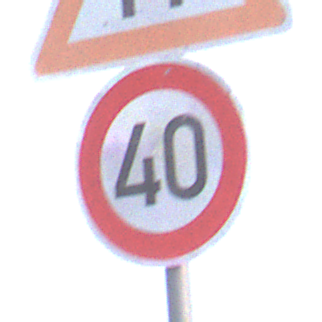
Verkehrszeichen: Geschwindigkeit40
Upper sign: VerengteFahrbahn
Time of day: SunriseSunset
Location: Outdoor (Nature)
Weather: Overcast
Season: NotSpecified
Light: Natural